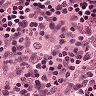
Metastatic tissue present: no